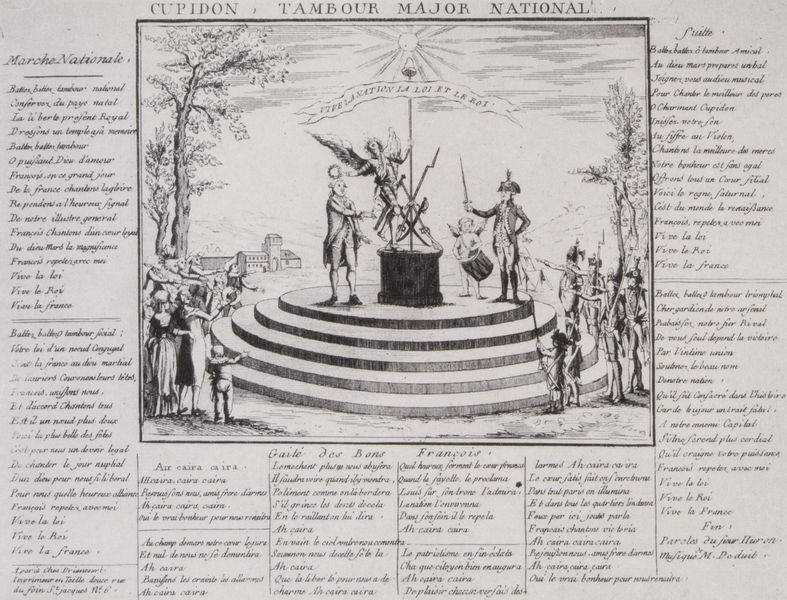
Titel: Cupido als nationaler Tambour-Major
Standort: Paris
Institution: Bibliothèque Nationale.
Schlagwörter: baum, dunkel, flügel, himmel, mann, schatten, weiß, wolken, bäume, frauen, menschen, stadt, frankreich, frau, grau, hell, hut, licht, paris, schwarz, zeichnung, gebäude, haus, leute, menge, mütze, arme, geschichte, hinrichtung, rahmen, sockel, tod, bild, kirche, sonne, kind, paar, blatt, kinder, rund, turm, engel, putte, perücke, schrift, papier, schuhe, zuschauer, grafik, graphik, spalten, weis, schriftzug, rand, französisch, treppe, treppen, soldaten, karikatur, inschrift, stufe, stufen, podest, zeigen, palast, denkmal, druck, stich, seite, illustration, karrikatur, militär, revolution, schwarzweiß, schwert, schwerter, text, uniform, waffen, zeitung, buchstaben, soldat, beschriftung, napoleon, degen, dreispitz, hauben, allegorie, kranz, lorbeerkranz, trommel, buchdruck, französich, eiß, schwarzw, hellgrau, gewehr, gedicht, general, sonnenstrahlen, stadtmauer, speer, basis, postament, gewehre, kupferstich, welt, trommler, guillotine, flugblatt, freiheitsmütze, handschrift, cupido, nation, franzose, major, kaserne, schwarz/weiß, schreibschrift, tambour, menschne, spruchband, schriftband, bajonett, flugschrift, druckschrift, artikel, proklamation, bastille, freiheitsbaum, viktoria, cupidon, phrygische mütze, s/w, treooen, vive, stuge, national, trommeö, zeitungsbild, kariktur, marche nationale, tambour major, tamburmajor, zeitungsillustration, 1800, 1700, freiheitsmütue, unifermen, zeitun